Question: Let's say we have an image set to an NSScrollView's document view. When the image is smaller than the NSScrollView then there is no clipping ().
Now say we zoom the image and it clips the scroll view (). How can I get the region of the document view that is visible in the document view's coordinates?

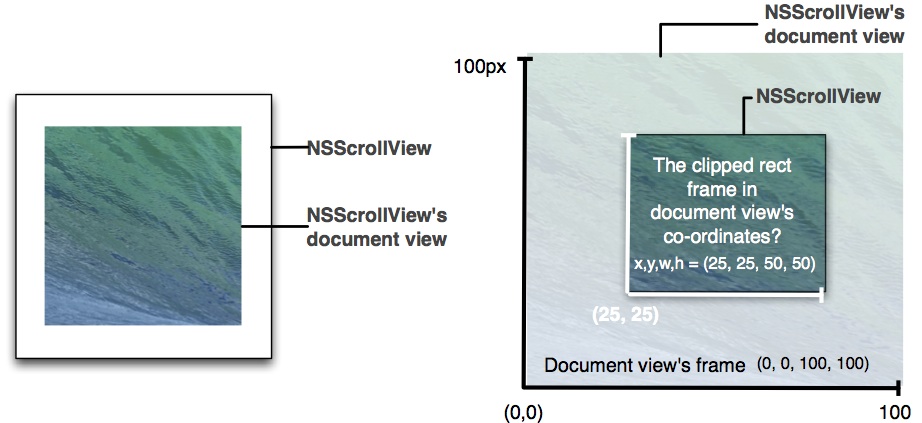
Answer: You probably want '[NSScrollView documentVisibleRect]'